Question: For example I have 3 different datasets out of my database. Their primary key can be set or not and the name can be different.
My Code look this so far:
'''
public static DevExpress.XtraGrid.Views.Grid.GridView m_ActiveIdeenkasten = null;
public DocManager()
{
InitializeComponent();
LoadDockPanels();
m_ActiveIdeenkasten = gridView1;
DataSet dt1 = new DataSet();
DataSet dt2 = new DataSet();
DataSet dt3 = new DataSet();
dt1 = SQL.GetDataset("SELECT ik_bezeichnung FROM IK_Ideenkasten");
dt2 = SQL.GetDataset("SELECT pm_artikel FROM PM_Startseite");
dt3 = SQL.GetDataset("SELECT * FROM IK_Status");
DataSet dt = new DataSet();
dt.Merge(dt1, true , MissingSchemaAction.Add);
dt.Merge(dt2, true, MissingSchemaAction.Add);
dt.Merge(dt3, true, MissingSchemaAction.Add);
m_ActiveIdeenkasten.GridControl.DataSource = dt.Tables[0];
}
'''
Now I have a problem, my 'dt1' has many rows and if I merge 'dt2' and 'dt3' together with 'dt', my gridview looks messed up.

You see there are many empty cells which I don't want. The purpose of all these should be for customizable DockPanel for users. Where each dockpanel can contain different columns out of the database how the user wants it.
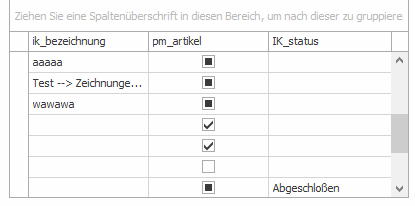
Answer: '''
SELECT ik_bezuwichnung FROM IK_Ideenkasten WHERE ik_bezichnung IS NOT NULL;
SELECT pm_artikel FROM PM_Startseite WHERE PM_Startseite IS NOT NULL;
'''
And for 'IK_Status' you have to manually check in which column the NULL appears and then write that SQL-line with 'IS NOT NULL'.